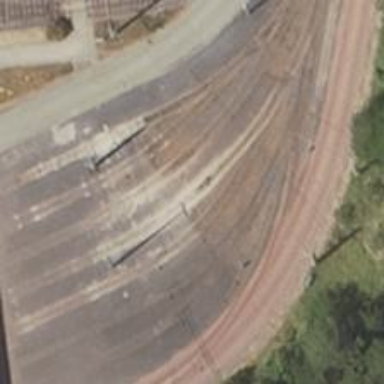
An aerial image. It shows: Tram railway service yard with electrified contact line.